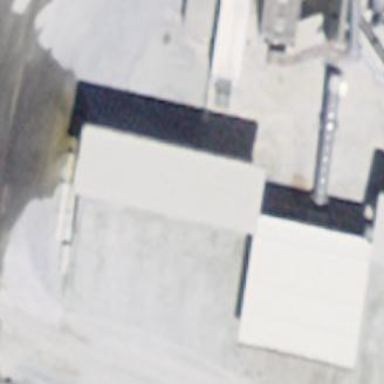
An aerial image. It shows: Industrial building.